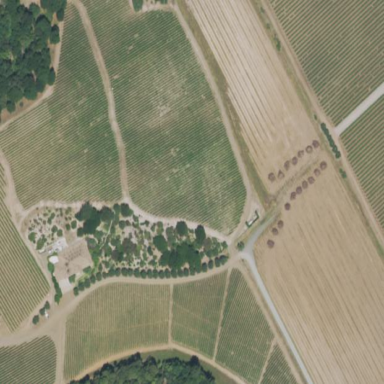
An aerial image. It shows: Vineyard where grapes are grown.